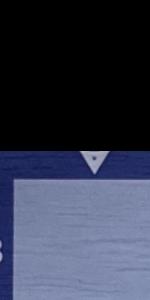
Label: Empty